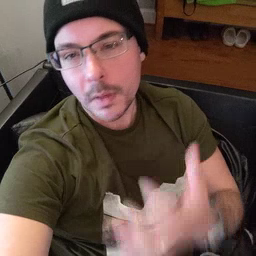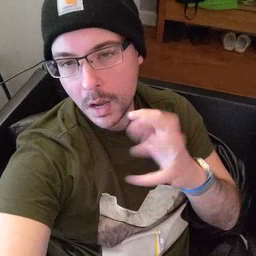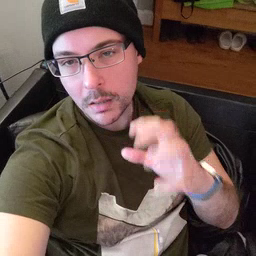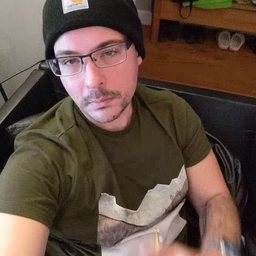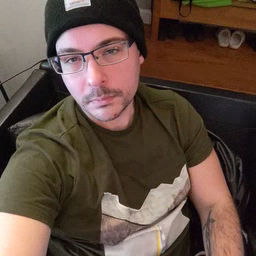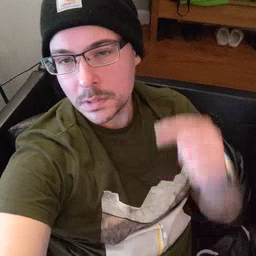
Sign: hot